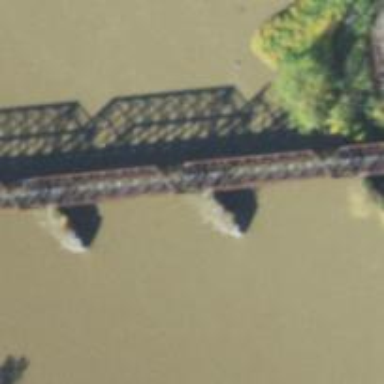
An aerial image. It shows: Disused railway bridge.